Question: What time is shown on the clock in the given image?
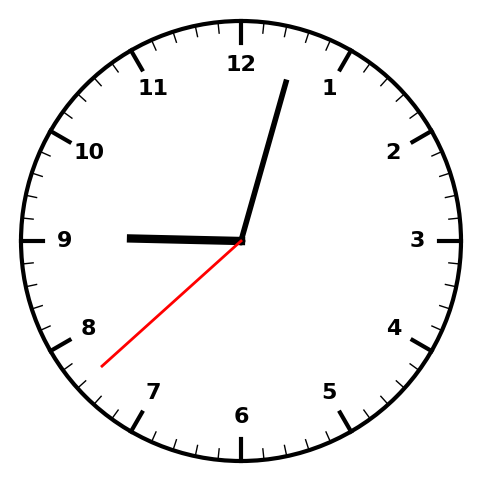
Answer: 09:02:38